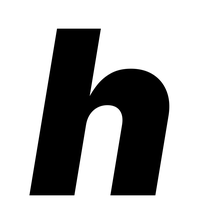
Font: Inter-Italic_Black_Italic